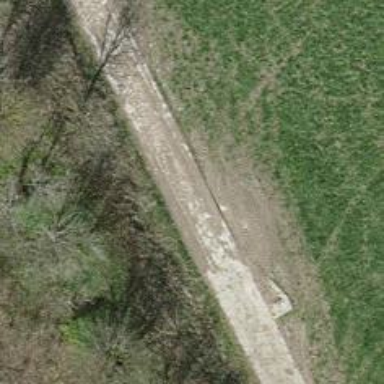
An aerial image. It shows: Well-maintained track road with grade 1 tracktype.